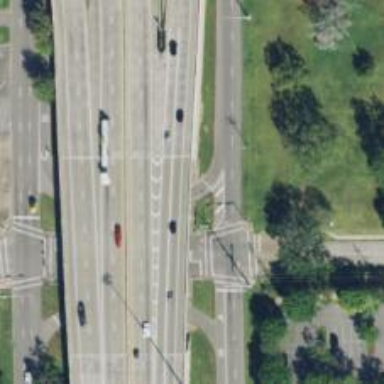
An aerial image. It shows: Secondary link road.